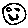
Label: smiley face